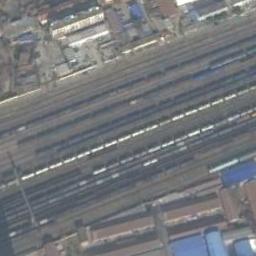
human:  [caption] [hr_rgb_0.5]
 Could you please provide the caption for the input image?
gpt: The railway is next to some houses .

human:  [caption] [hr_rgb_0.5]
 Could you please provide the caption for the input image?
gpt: There are many trees in the middle of the two railways .

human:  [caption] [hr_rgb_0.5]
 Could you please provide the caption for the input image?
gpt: There are several buildings beside the railway .

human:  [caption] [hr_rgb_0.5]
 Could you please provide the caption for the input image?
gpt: These railways are flanked by some buildings and some trains are on the railways .

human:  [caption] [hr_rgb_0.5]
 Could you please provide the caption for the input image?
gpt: There are blue buildings and brown buildings beside the railway .